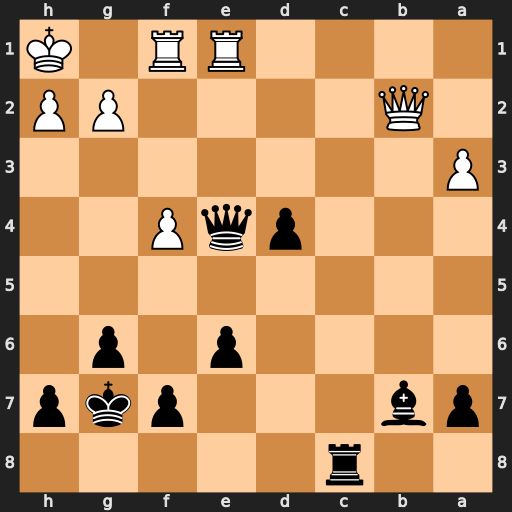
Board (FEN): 2r5/pb3pkp/4p1p1/8/3pqP2/P7/1Q4PP/4RR1K
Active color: b
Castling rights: -
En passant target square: -
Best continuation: Rc2 Rxe4 Rxb2